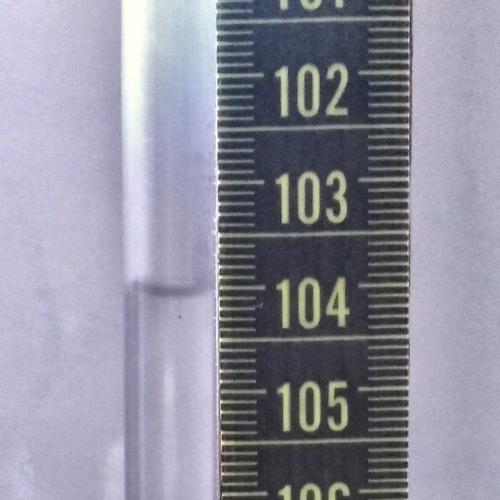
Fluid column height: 104.0 cm